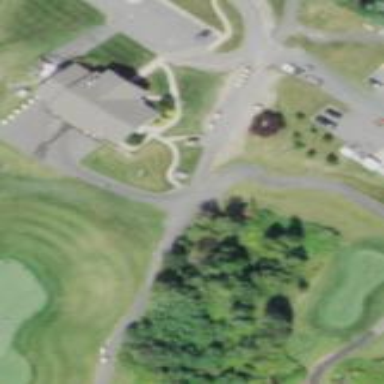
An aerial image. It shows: Area with grass used as rough in golf course.